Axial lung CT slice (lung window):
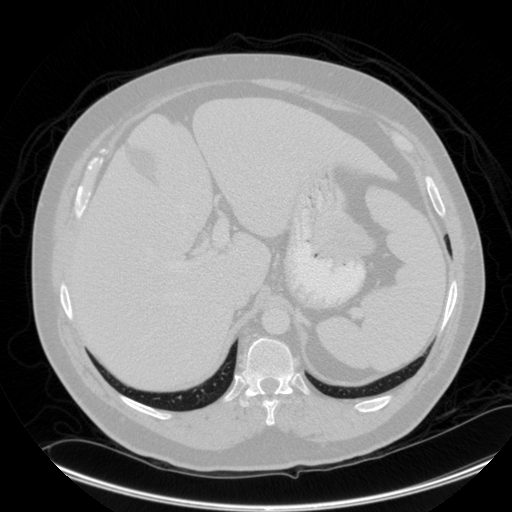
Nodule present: no